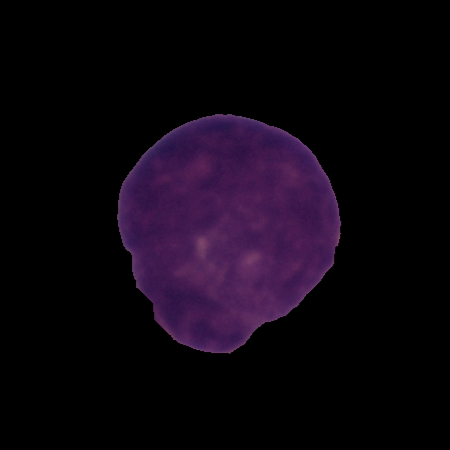
Label: cancer